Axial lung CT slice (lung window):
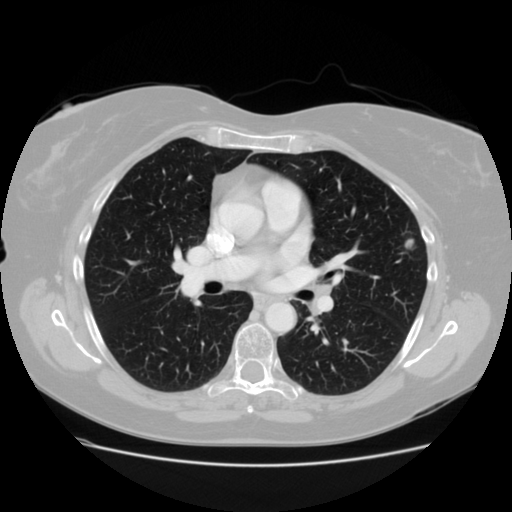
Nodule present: yes
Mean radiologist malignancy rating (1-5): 3